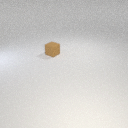
small brown rubber cube